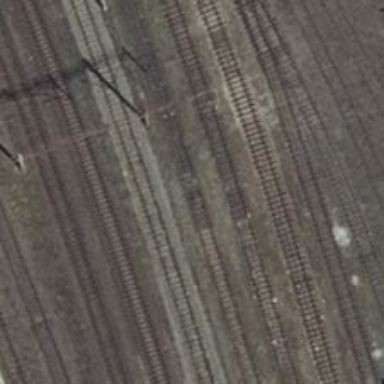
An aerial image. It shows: Railway track with electrified contact lines. This is siding track.